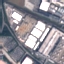
Label: Industrial